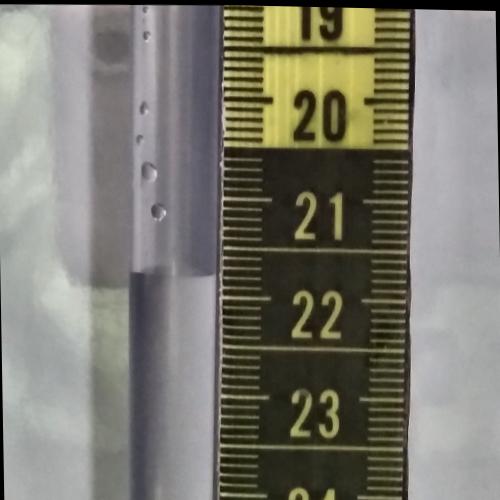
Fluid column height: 21.8 cm